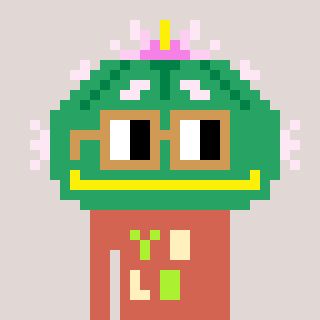
a pixel art character with square brown glasses, a peyote-shaped head and a peachy-colored body on a warm background